Aerial crown-view tile of a tropical tree (Barro Colorado Island, Panama), acquired 20250915:
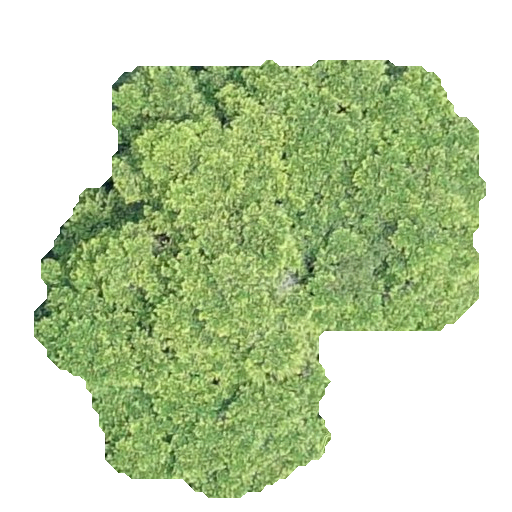
Species: Terminalia amazonia
GBIF accepted scientific name: Terminalia amazonica
Crown area: 197.997 m²